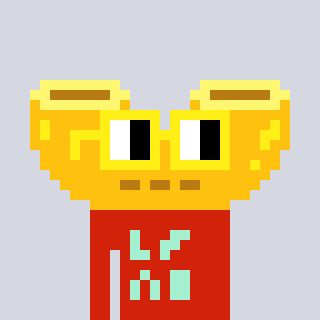
a pixel art character with square yellow glasses, a macaroni-shaped head and a red-colored body on a cool background